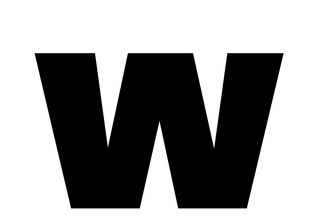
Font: Poppins-Black